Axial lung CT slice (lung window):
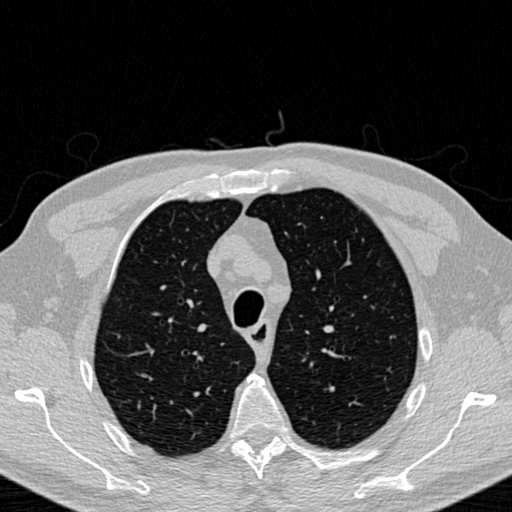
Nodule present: no